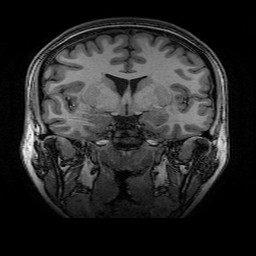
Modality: T1w
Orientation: sagittal
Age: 20
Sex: female
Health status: healthy
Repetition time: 2.53 s
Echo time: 0.0034 s